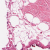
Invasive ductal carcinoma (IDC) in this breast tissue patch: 0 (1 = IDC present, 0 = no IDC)